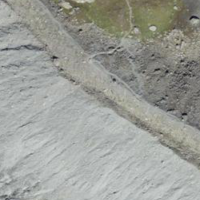
EUNIS habitat code: 48
Species observed at this site:
Achillea nana